Question: I'm now facing some problems maybe about java when learning tinyos.

Also there is some settings about my java and the tinyos.sh
'''
//.bashrc
# Start TinyOS environment pathing
export TOSROOT=/opt/tinyos-2.1.2
export TOSDIR=$TOSROOT/tos
export CLASSPATH=$TOSROOT/support/sdk/java/tinyos.jar:.$CLASSPATH
export MAKERULES=$TOSROOT/support/make/Makerules
export PATH=/opt/msp430/bin:$PATH
source /opt/tinyos-2.1.2/tinyos.sh
# End TinyOS pathing
export JAVA_HOME=/usr/local/java/jdk1.8.0
export JRE_HOME=${JAVA_HOME}/jre
export CLASSPATH=.:${JAVA_HOME}/lib:${JRE_HOME}/lib
export PATH=${JAVA_HOME}/bin:$PATH
# TinyOS 2.1.2 Configuration Guide
# Here we setup the environment
# variables needed by the tinyos
# make system
echo "Setting up for TinyOS 2.1.2"
export TOSROOT="/opt/tinyos-2.1.2"
export TOSDIR="$TOSROOT/tos"
export MAKERULES="$TOSROOT/support/make/Makerules"
export PYTHONPATH=$PYTHONPATH:$TOSROOT/support/sdk/python
exportCLASSPATH=
$CLASSPATH:$TOSROOT/support/sdk/java:.:$TOSROOT/support/sdk/java/tinyos.jar
'''
If any suggestion, please tell me.
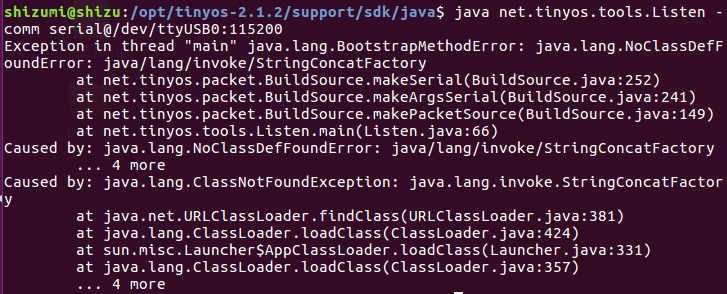
Answer: Your problem pretty much lies in your classpath, try:
'''
CLASSPATH="$TOSROOT/support/sdk/java/tinyos.jar:$TOSROOT/support/sdk/java:$TOSROOT
/support/sdk/java/net/tinyos:{Insert_folder_where_NesC_Is}/nesc-1.3.4/tools:."
'''
The classpath above should pretty much cover every java related thing you could possibly need.